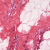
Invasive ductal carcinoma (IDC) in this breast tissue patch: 0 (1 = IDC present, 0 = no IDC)